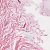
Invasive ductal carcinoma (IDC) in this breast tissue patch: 0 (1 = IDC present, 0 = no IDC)